Aerial crown-view tile of a tropical tree (Barro Colorado Island, Panama), acquired 20250915:
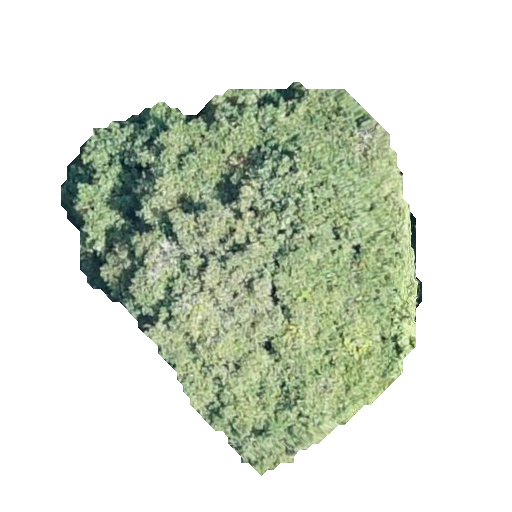
Species: Prioria copaifera
GBIF accepted scientific name: Prioria copaifera
Crown area: 137.291 m²